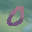
Label: 0